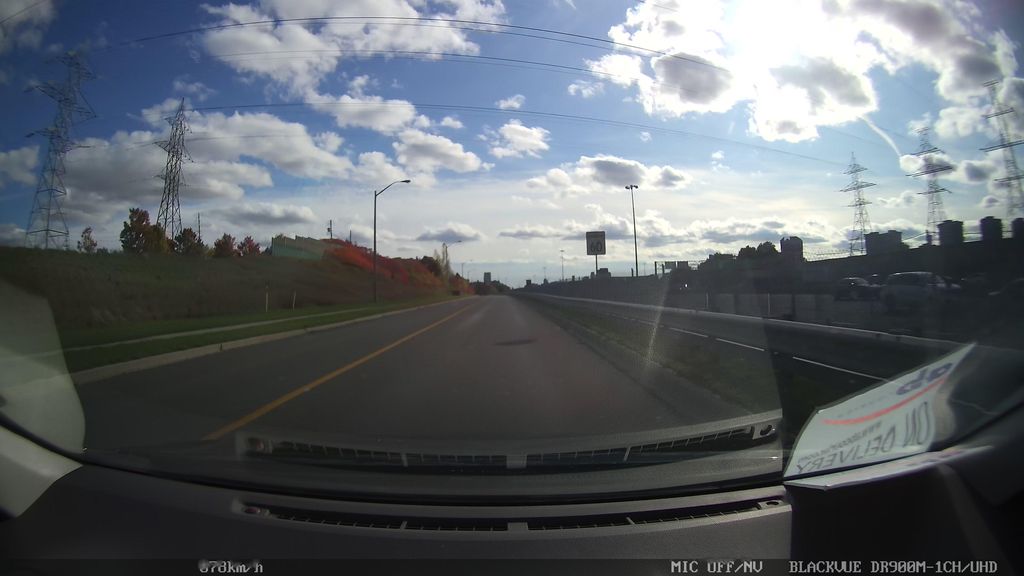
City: toronto